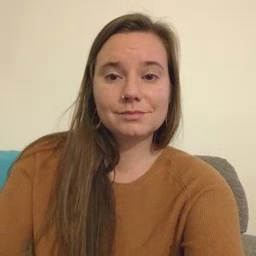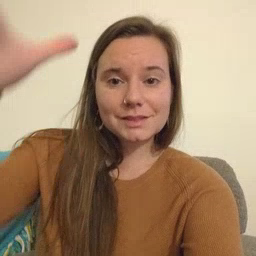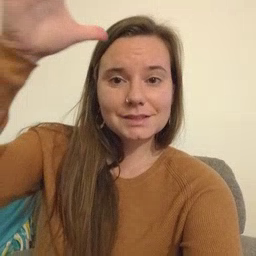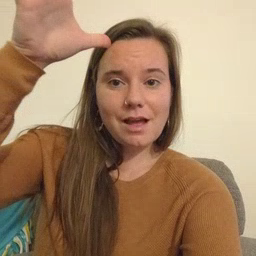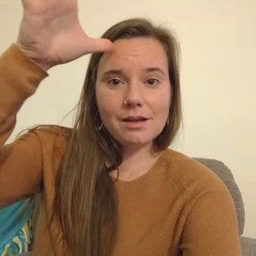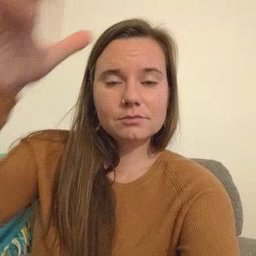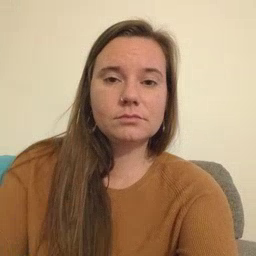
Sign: dad